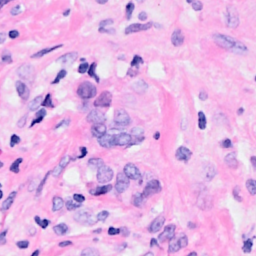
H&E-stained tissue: Breast